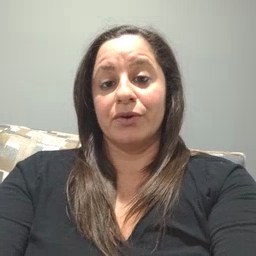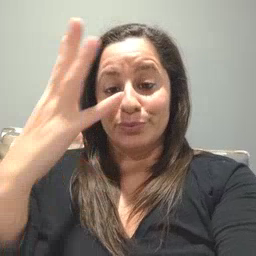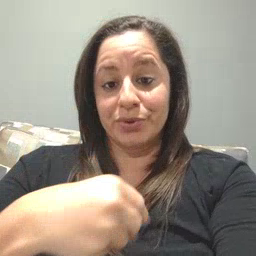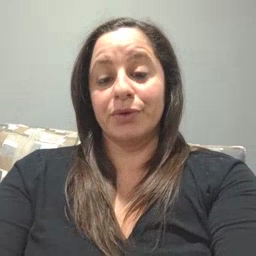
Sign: pretty